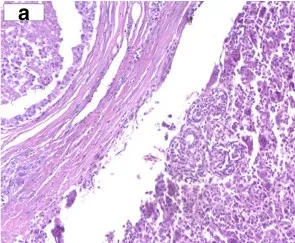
A: Breast tissue: invasive neoplasm adjacent to dilacted duct. (Hematoxylin Eosin 20 x).
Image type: pathology (h&e)